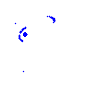
Particle: electron